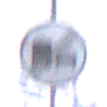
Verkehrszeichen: EndeUeberholverbotKraftfahrzeuge
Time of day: MorningAfternoon
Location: Outdoor (Nature)
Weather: PartlyCloudy
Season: Winter
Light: Natural